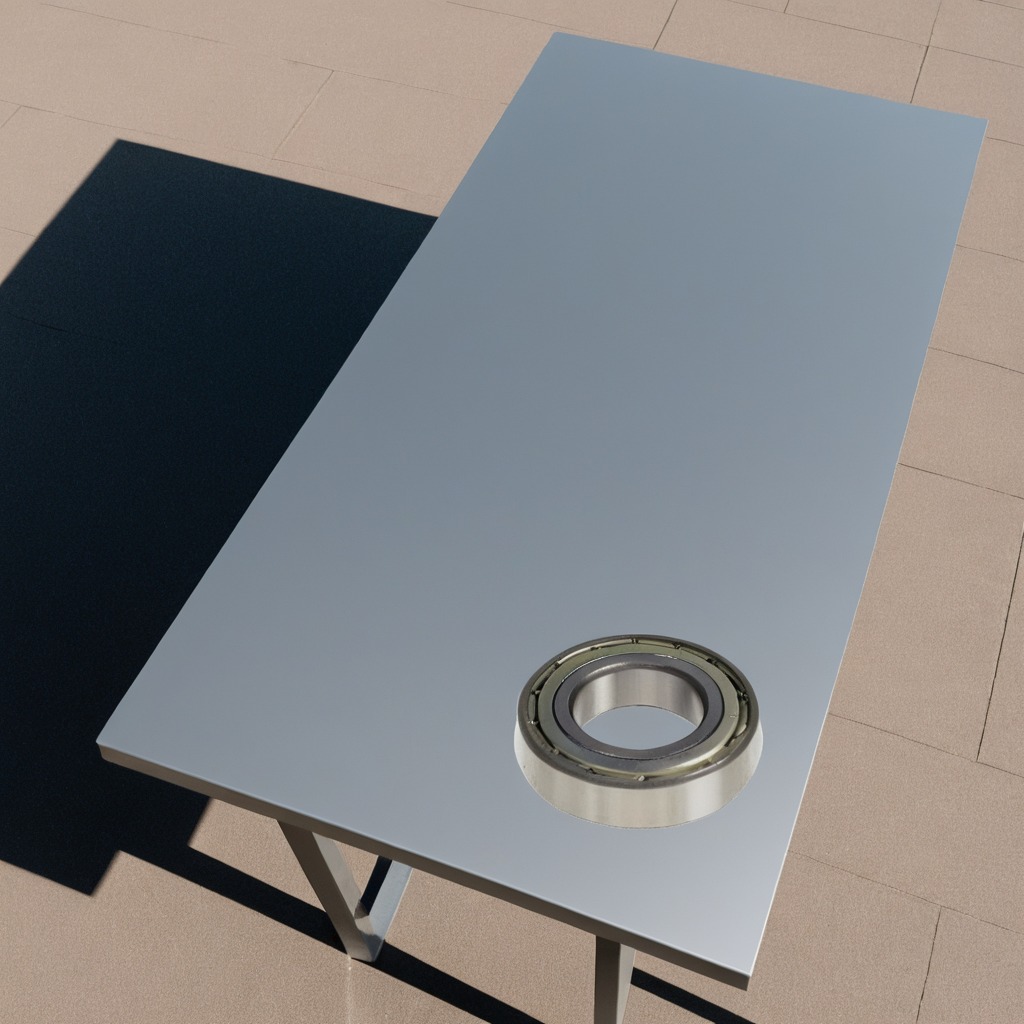
A metal ball bearing is lying on a clean utility table in a temporary outdoor tool station.